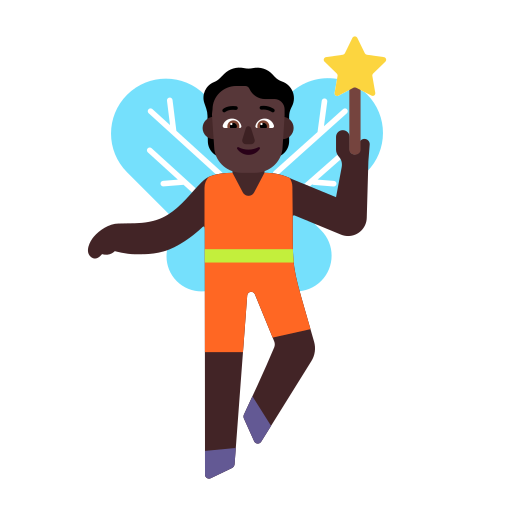
person fairy flat dark